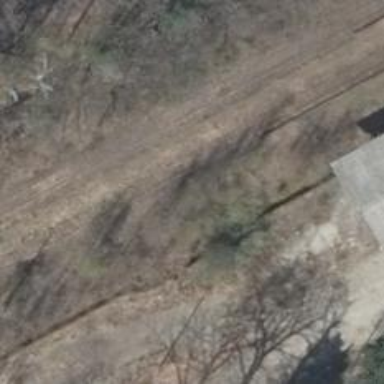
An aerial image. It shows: Disused railway siding.